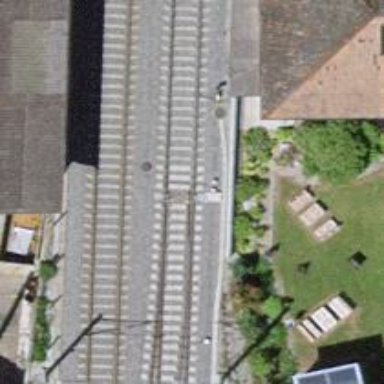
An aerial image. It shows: Railway switch.